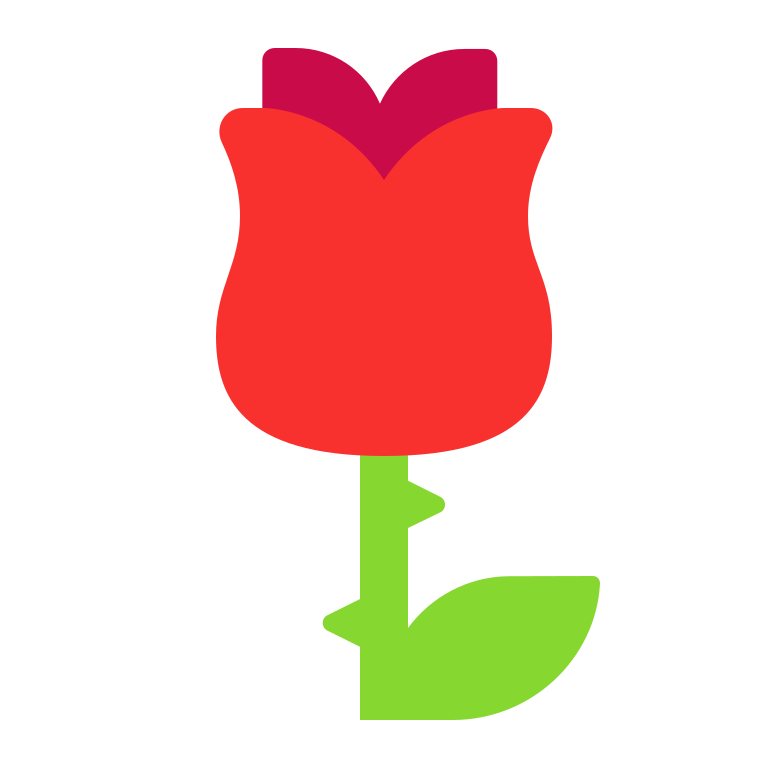
rose flat